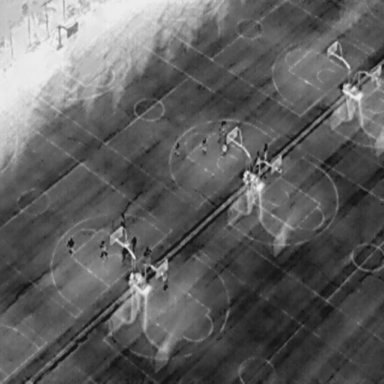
There are 11 People in the infrared image.